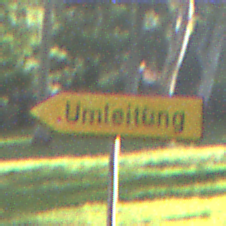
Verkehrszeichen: UmleitungswegweiserLinksweisend
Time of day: MorningAfternoon
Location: Outdoor (Nature)
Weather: Clear
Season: NotSpecified
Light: Natural